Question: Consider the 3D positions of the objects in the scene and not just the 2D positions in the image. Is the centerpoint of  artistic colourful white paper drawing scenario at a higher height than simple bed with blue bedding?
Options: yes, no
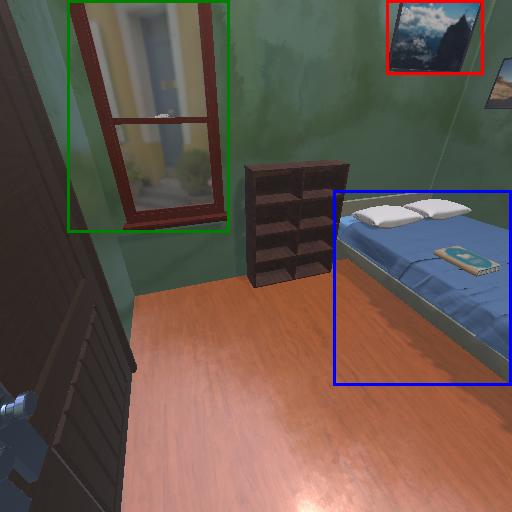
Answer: yes